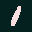
Label: 1